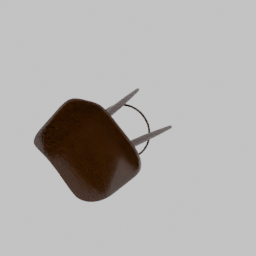
Label: furniture